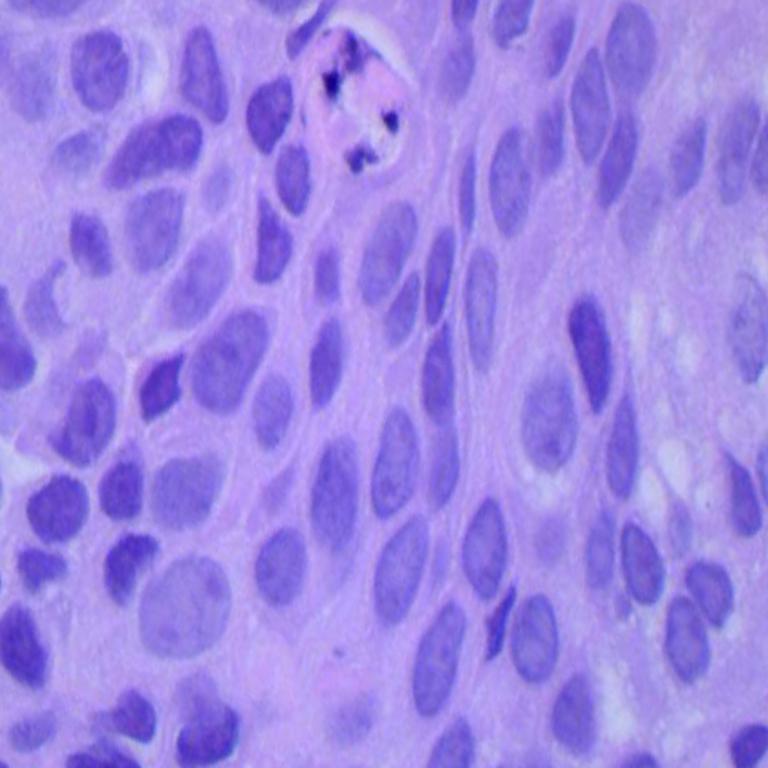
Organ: lung
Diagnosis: squamous carcinomas